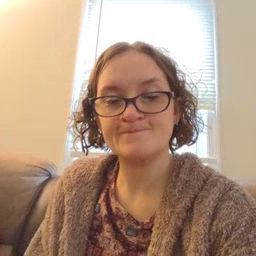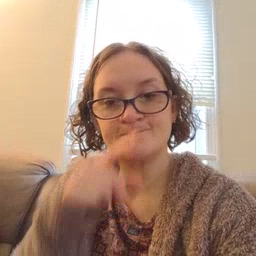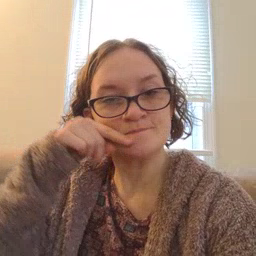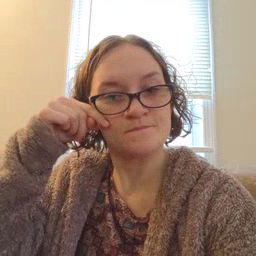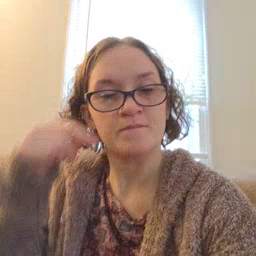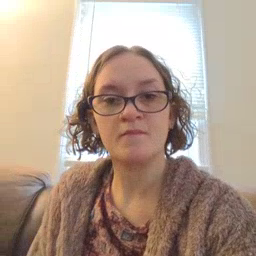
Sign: smile